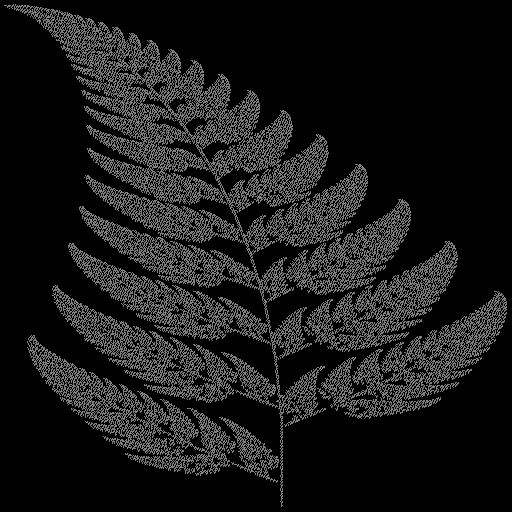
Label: spleenwort_fern